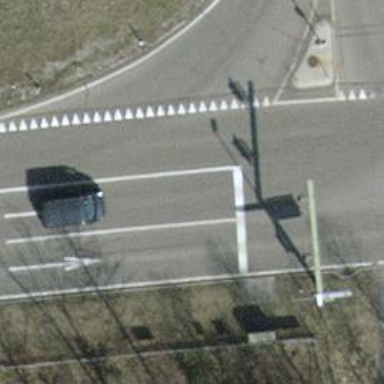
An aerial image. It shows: Road with traffic signals.